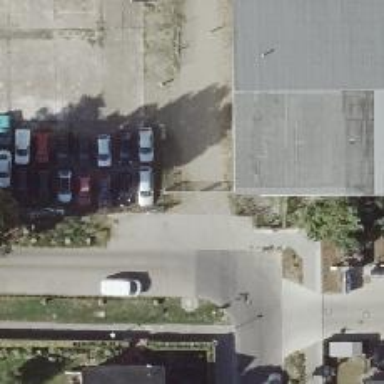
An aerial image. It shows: Concrete driveway serving as service road.